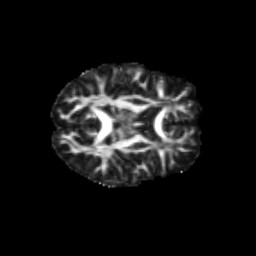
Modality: FA
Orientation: axial
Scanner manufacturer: siemens
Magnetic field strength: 3 T
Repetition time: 9.2 s
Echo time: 0.084 s